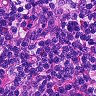
Metastatic tissue present: no